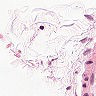
Metastatic tissue present: no